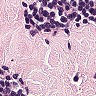
Metastatic tissue present: no